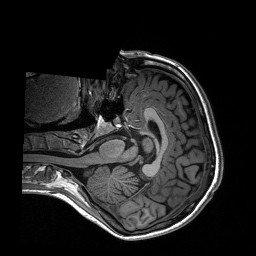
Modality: T1w
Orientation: axial
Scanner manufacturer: siemens
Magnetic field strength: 3 T
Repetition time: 2.3 s
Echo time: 0.00197 s